Question: So I have a cell with a fixed height with title and content(shown below).
When the screen size gets smaller, the title gets 'text-overflow:ellipsis;'.
Here is the markup that I used for both title and content:
'''
overflow: hidden;
text-overflow: ellipsis;
white-space: nowrap;
'''
However with the content part (simple 'div'), the content extends beyond the container (not shown in the picture). Also because content usually has a paragraph, when i apply the same css markup as above, it goes simply beyond the container in a long line without 'break'.

What I am trying to achieve is the last part (red circle) in the image.
So, I already have outer cell 'max-height'set. How can I make it so that the content stays within the cell 'max-height' and whatever overflows goes to a next line and 'text-overflow: ellipsis;' is applied instead of a long straight line?
Thanks guys.
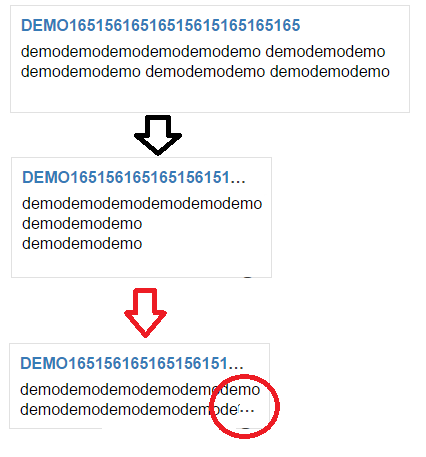
Answer: Try this:
'''
div {
display: -webkit-box;
overflow : hidden;
text-overflow: ellipsis;
-webkit-line-clamp: 3;
-webkit-box-orient: vertical;
}
'''